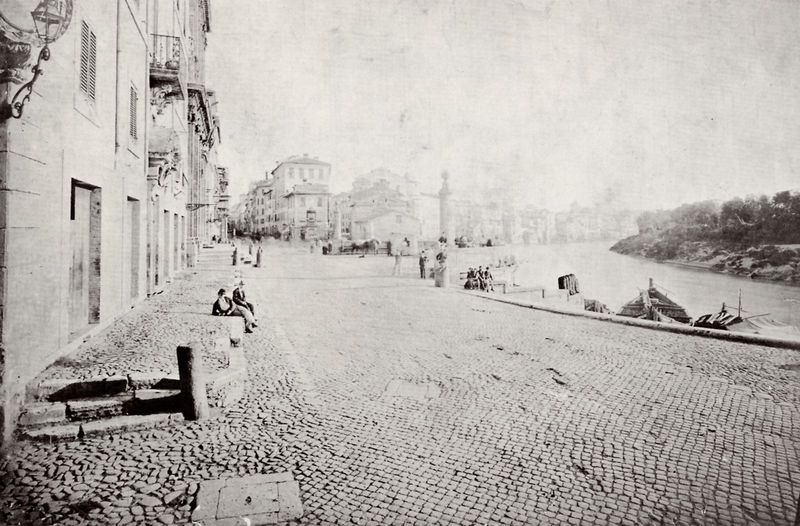
Titel: Die Via di Ripetta und der Porto di Ripetta in Rom
Künstler: Italienischer Photograph
Standort: Rom
Institution: Sammlung Cianfarani
Schlagwörter: himmel, schatten, wasser, weiß, bäume, fluss, landschaft, menschen, sitzen, stadt, ufer, grau, hell, lampe, laterne, licht, männer, paris, schwarz, strasse, szene, säule, gebäude, haus, leute, wand, architektur, stein, bach, ferne, häuser, natur, brüstung, gewässer, gitter, kanal, sonne, boote, fensterläden, kahn, balkon, schiffe, liegen, ansicht, fassade, fassaden, italien, pflaster, türen, venedig, mauer, dunst, nebel, pause, arbeiter, hafen, kai, promenade, flus, treppe, aufgang, geländer, stufen, menschenleer, balkone, unscharf, foto, fotografie, photographie, eingänge, eisen, kopfstein, deckel, berlin, bürgersteig, gehsteig, mole, kreuzung, schwarz-weiß, kopfsteinpflaster, pflastersteine, bordstein, photo, tore, beleuchtet, malerisch, london, aufnahme, rasten, anlegestelle, poller, latern, gondel, großstadt, gulli, daguerrotypie, kanaldeckel, deckel schiffe, dissig, doppelter fluchtpunkt, kanladeckel, postkartendarstellung